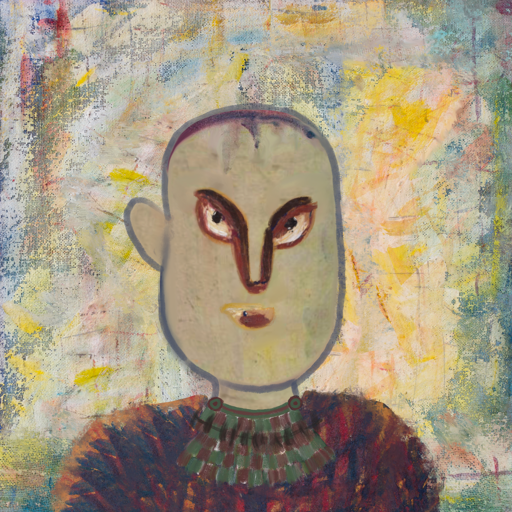
Background: Irani, Head And Neck Front: Hill_Girl, Face Front: After_Raid, Bust: In_The_Sun, Hair Front: Blank, Head Accessory: Blank, Second Necklace: After_Raid, Necklace: In_The_Sun, Baby: Blank